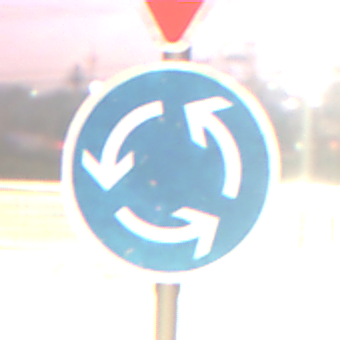
Verkehrszeichen: Kreisverkehr
Zusatzzeichen oben: VorfahrtGewaehren
Umgebung: Outdoor, Urban
Tageszeit: SunriseSunset
Wetter: PartlyCloudy
Licht: Artificial
Jahreszeit: NotSpecified
Kontrast: HighContrast